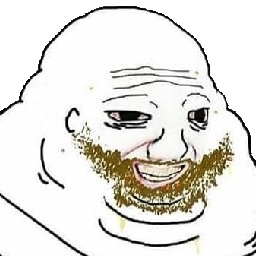
Label: 5_Blobjak